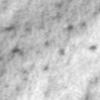
Label: no_change